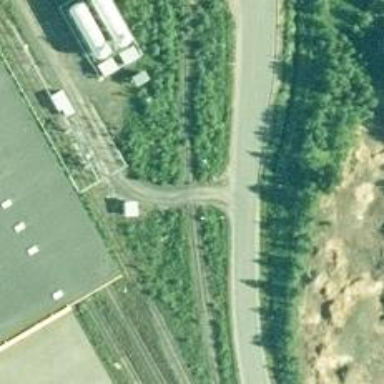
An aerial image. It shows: Disused railway spur.